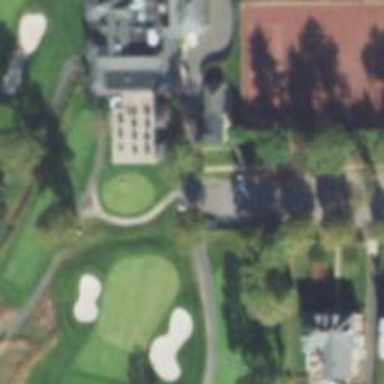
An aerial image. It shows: Path for both road and golf.